Question: Aframe version 5.0.0
In my scene I have an obj file (a cat) and I've applied an mtl file to it, but the mtl don't works at all, the object remains white, and If I check it with the inspector the object became all black.

This is the code:
'''
<a-scene>
<a-assets>
...
<a-asset-item id="crate-obj" src="@asset('images/cat.obj')"></a-asset-item>
<a-asset-item id="crate-mtl" src="@asset('images/cat.mtl')"></a-asset-item>
...
</a-assets>
...
<a-obj-model src="#crate-obj" mtl="#crate-mtl"></a-obj-model>
...
</a-scene>
'''
I think that the path of my mtl it's correct...
points to the assets folder of my project.
The warning that chrome inspector shows is:
I've searched the warning and the problem on the web but I didn't find anything...
Thank you in advance
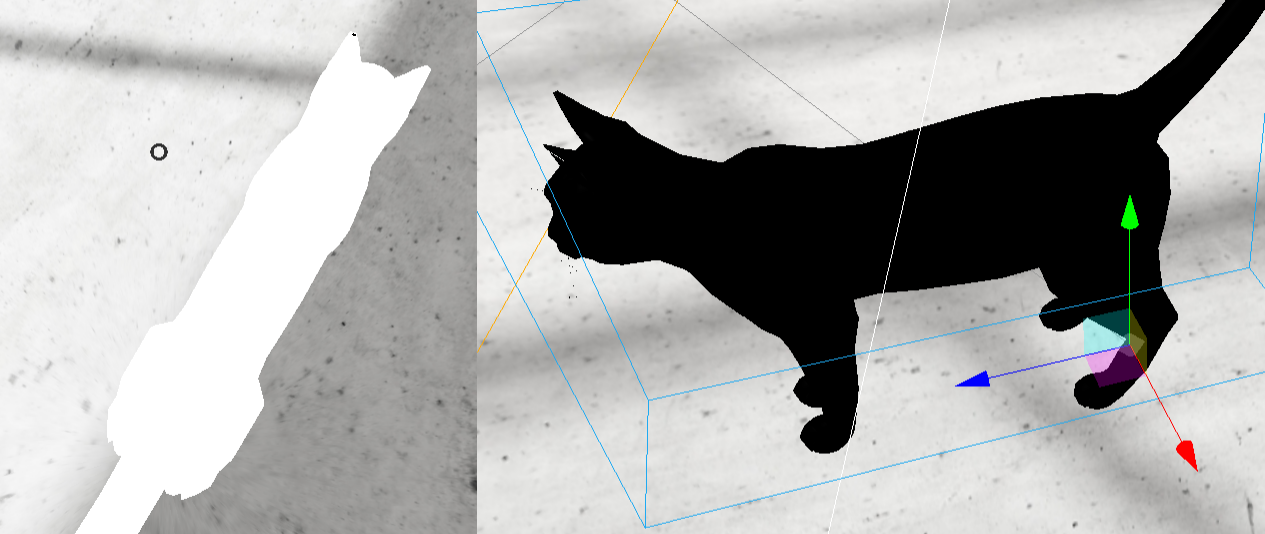
Answer: You have to make sure that the texture map files referenced from the MTL are accesible on the appropriate path (Look for 404 errors in the network panel) Most likely they have to be served from the same directory as
your OBJ and MTL.